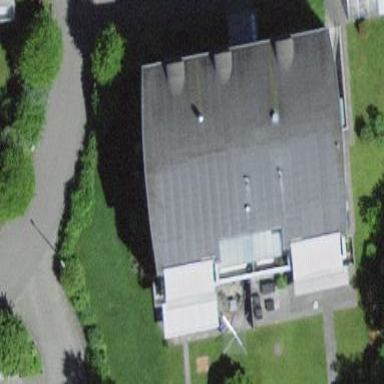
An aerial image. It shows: Residential building with round-shaped roof.